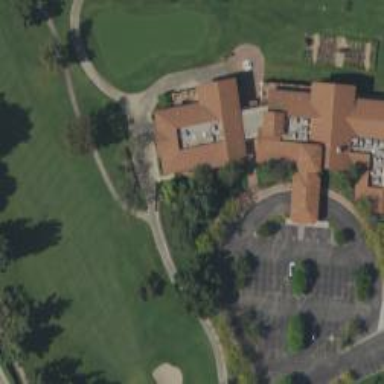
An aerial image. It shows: Building associated with golf.